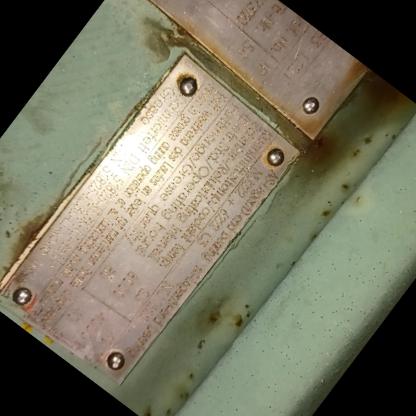
Klasa: tabliczka-znamionowa